Question: I am using Bar chart component from <URL> and I want just to increase the text size of labels which appear above the chart

I mean I want to make numbers (4,5) bigger that now
I tried the following code :
'''
renderer.setAxisTitleTextSize(24);
renderer.setChartTitleTextSize(24);
renderer.setLabelsTextSize(24);
renderer.setLegendTextSize(24);
'''
but I didn't get any difference
What should I do to achieve that ?
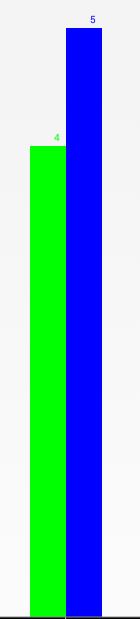
Answer: This line 'r.setChartValuesTextSize(24);' solve the problem
The complete code :
'''
protected XYMultipleSeriesRenderer buildBarRenderer(int[] colors) {
XYMultipleSeriesRenderer renderer = new XYMultipleSeriesRenderer();
renderer.setAxisTitleTextSize(24);
renderer.setChartTitleTextSize(24);
renderer.setLabelsTextSize(24);
renderer.setLegendTextSize(24);
int length = colors.length;
for (int i = 0; i < length; i++) {
XYSeriesRenderer r = new XYSeriesRenderer();
r.setLineWidth(24);
r.setColor(colors[i]);
// here is the magic
r.setChartValuesTextSize(24);
renderer.addSeriesRenderer(r);
}
return renderer;
}
'''